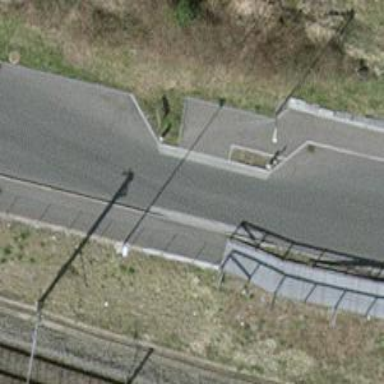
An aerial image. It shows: Traffic calming feature called choker.